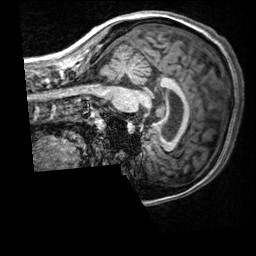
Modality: T1w
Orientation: sagittal
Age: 33
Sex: female
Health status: healthy
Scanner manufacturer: siemens
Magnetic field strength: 3 T
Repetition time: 2.3 s
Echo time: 0.00303 s